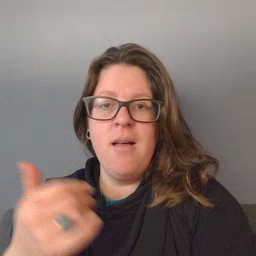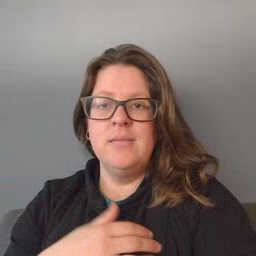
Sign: why